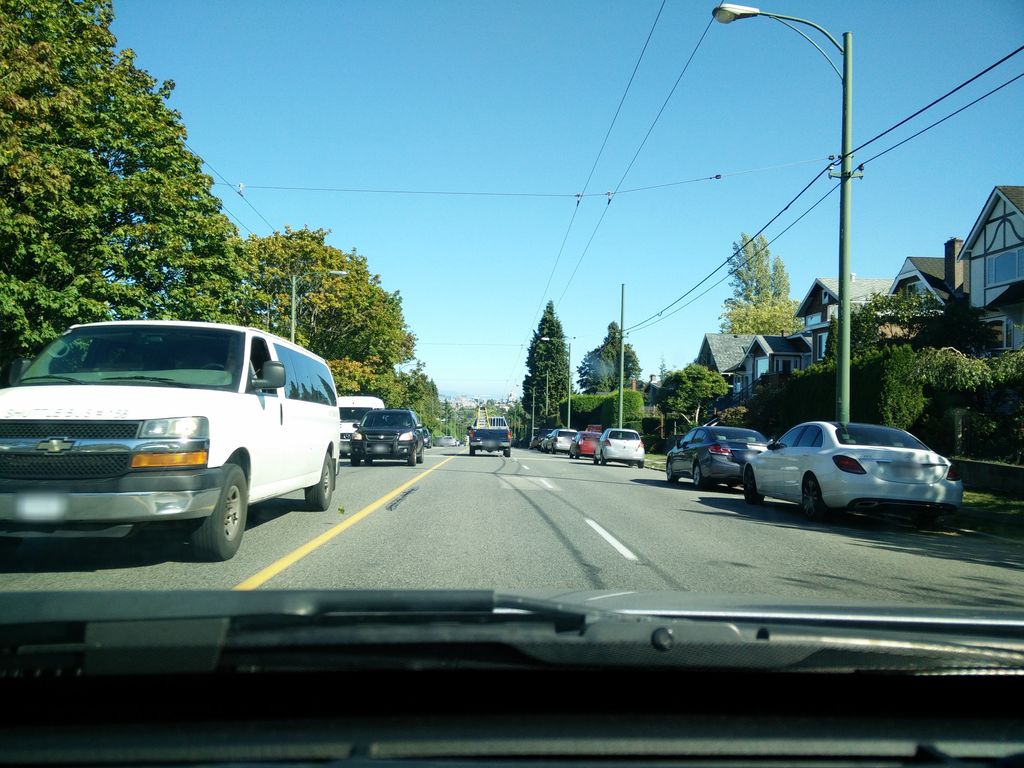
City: vancouver